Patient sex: M
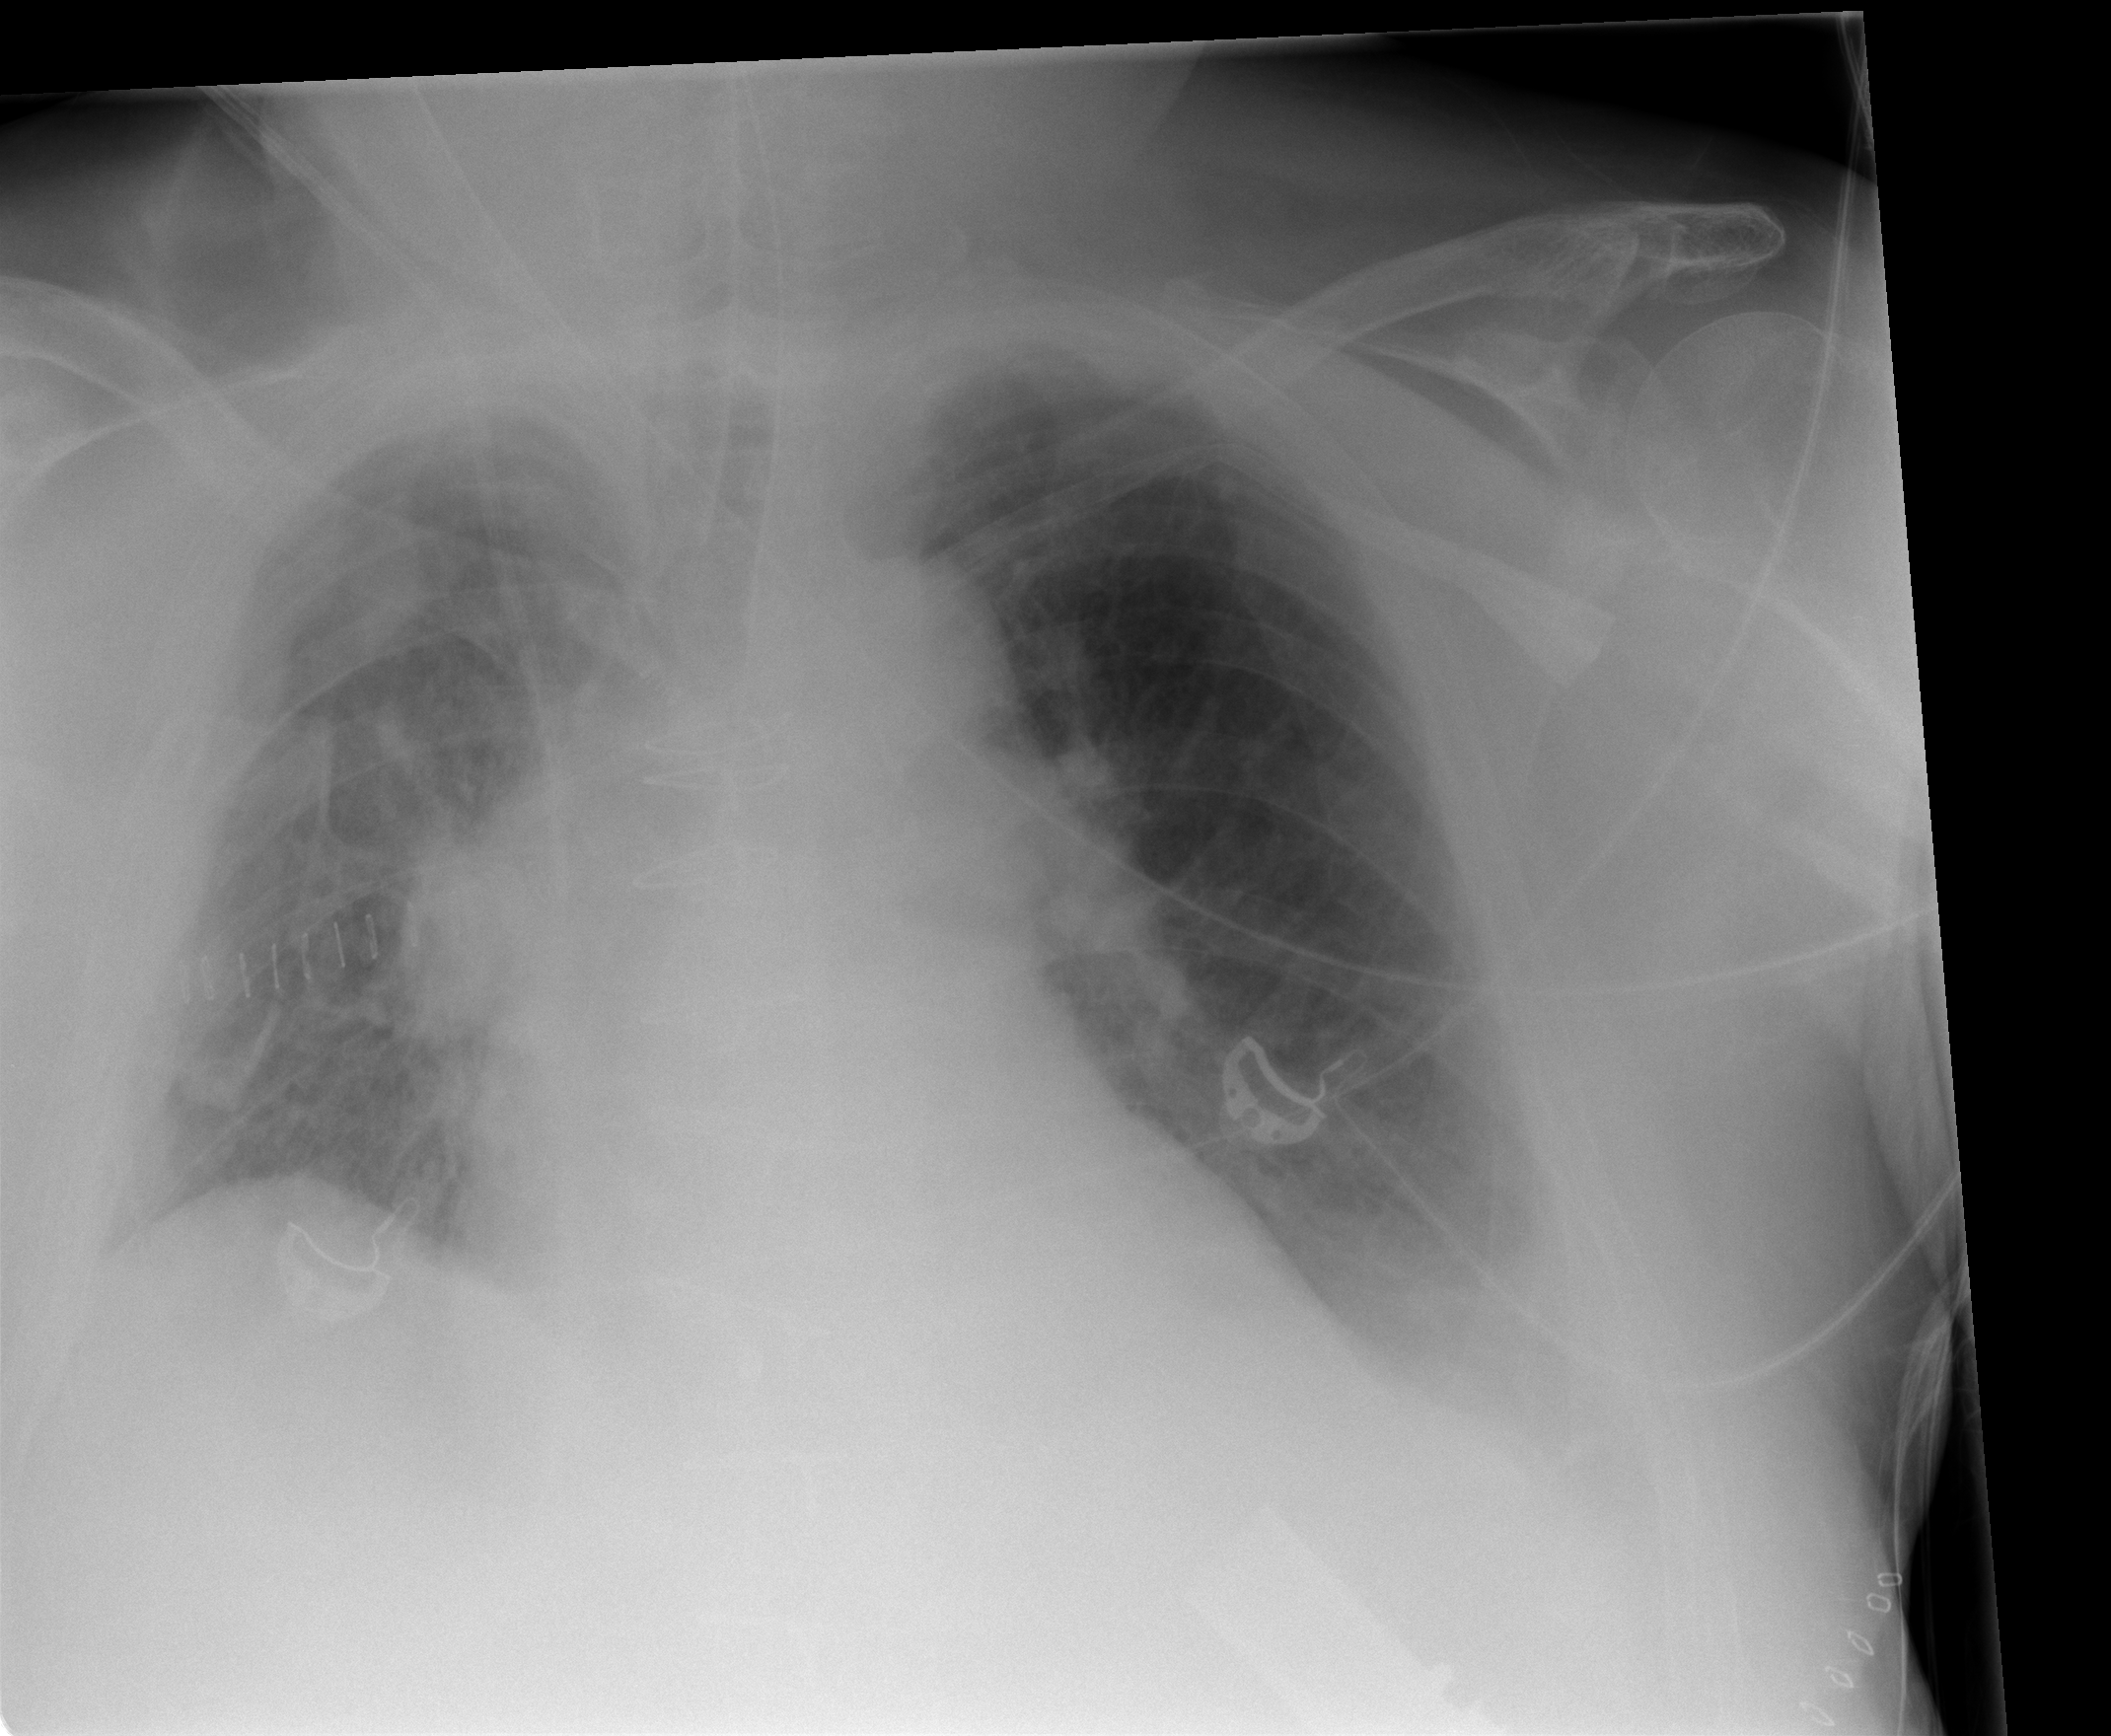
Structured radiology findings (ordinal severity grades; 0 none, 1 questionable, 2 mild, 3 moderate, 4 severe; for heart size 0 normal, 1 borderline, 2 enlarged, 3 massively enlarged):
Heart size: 0
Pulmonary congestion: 2
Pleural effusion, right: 2
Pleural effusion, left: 2
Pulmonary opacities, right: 2
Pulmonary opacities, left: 0
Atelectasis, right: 0
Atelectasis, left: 2